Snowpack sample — Loveland Pass, Silver Plume, Colorado, USA (2/11/26, 12:00 PM MST)
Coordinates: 39.663, -105.886
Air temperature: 35 °F
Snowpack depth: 82 cm
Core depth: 20 cm
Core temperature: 17.6 °F
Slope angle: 13°, slope face: 12°
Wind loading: high
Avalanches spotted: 1
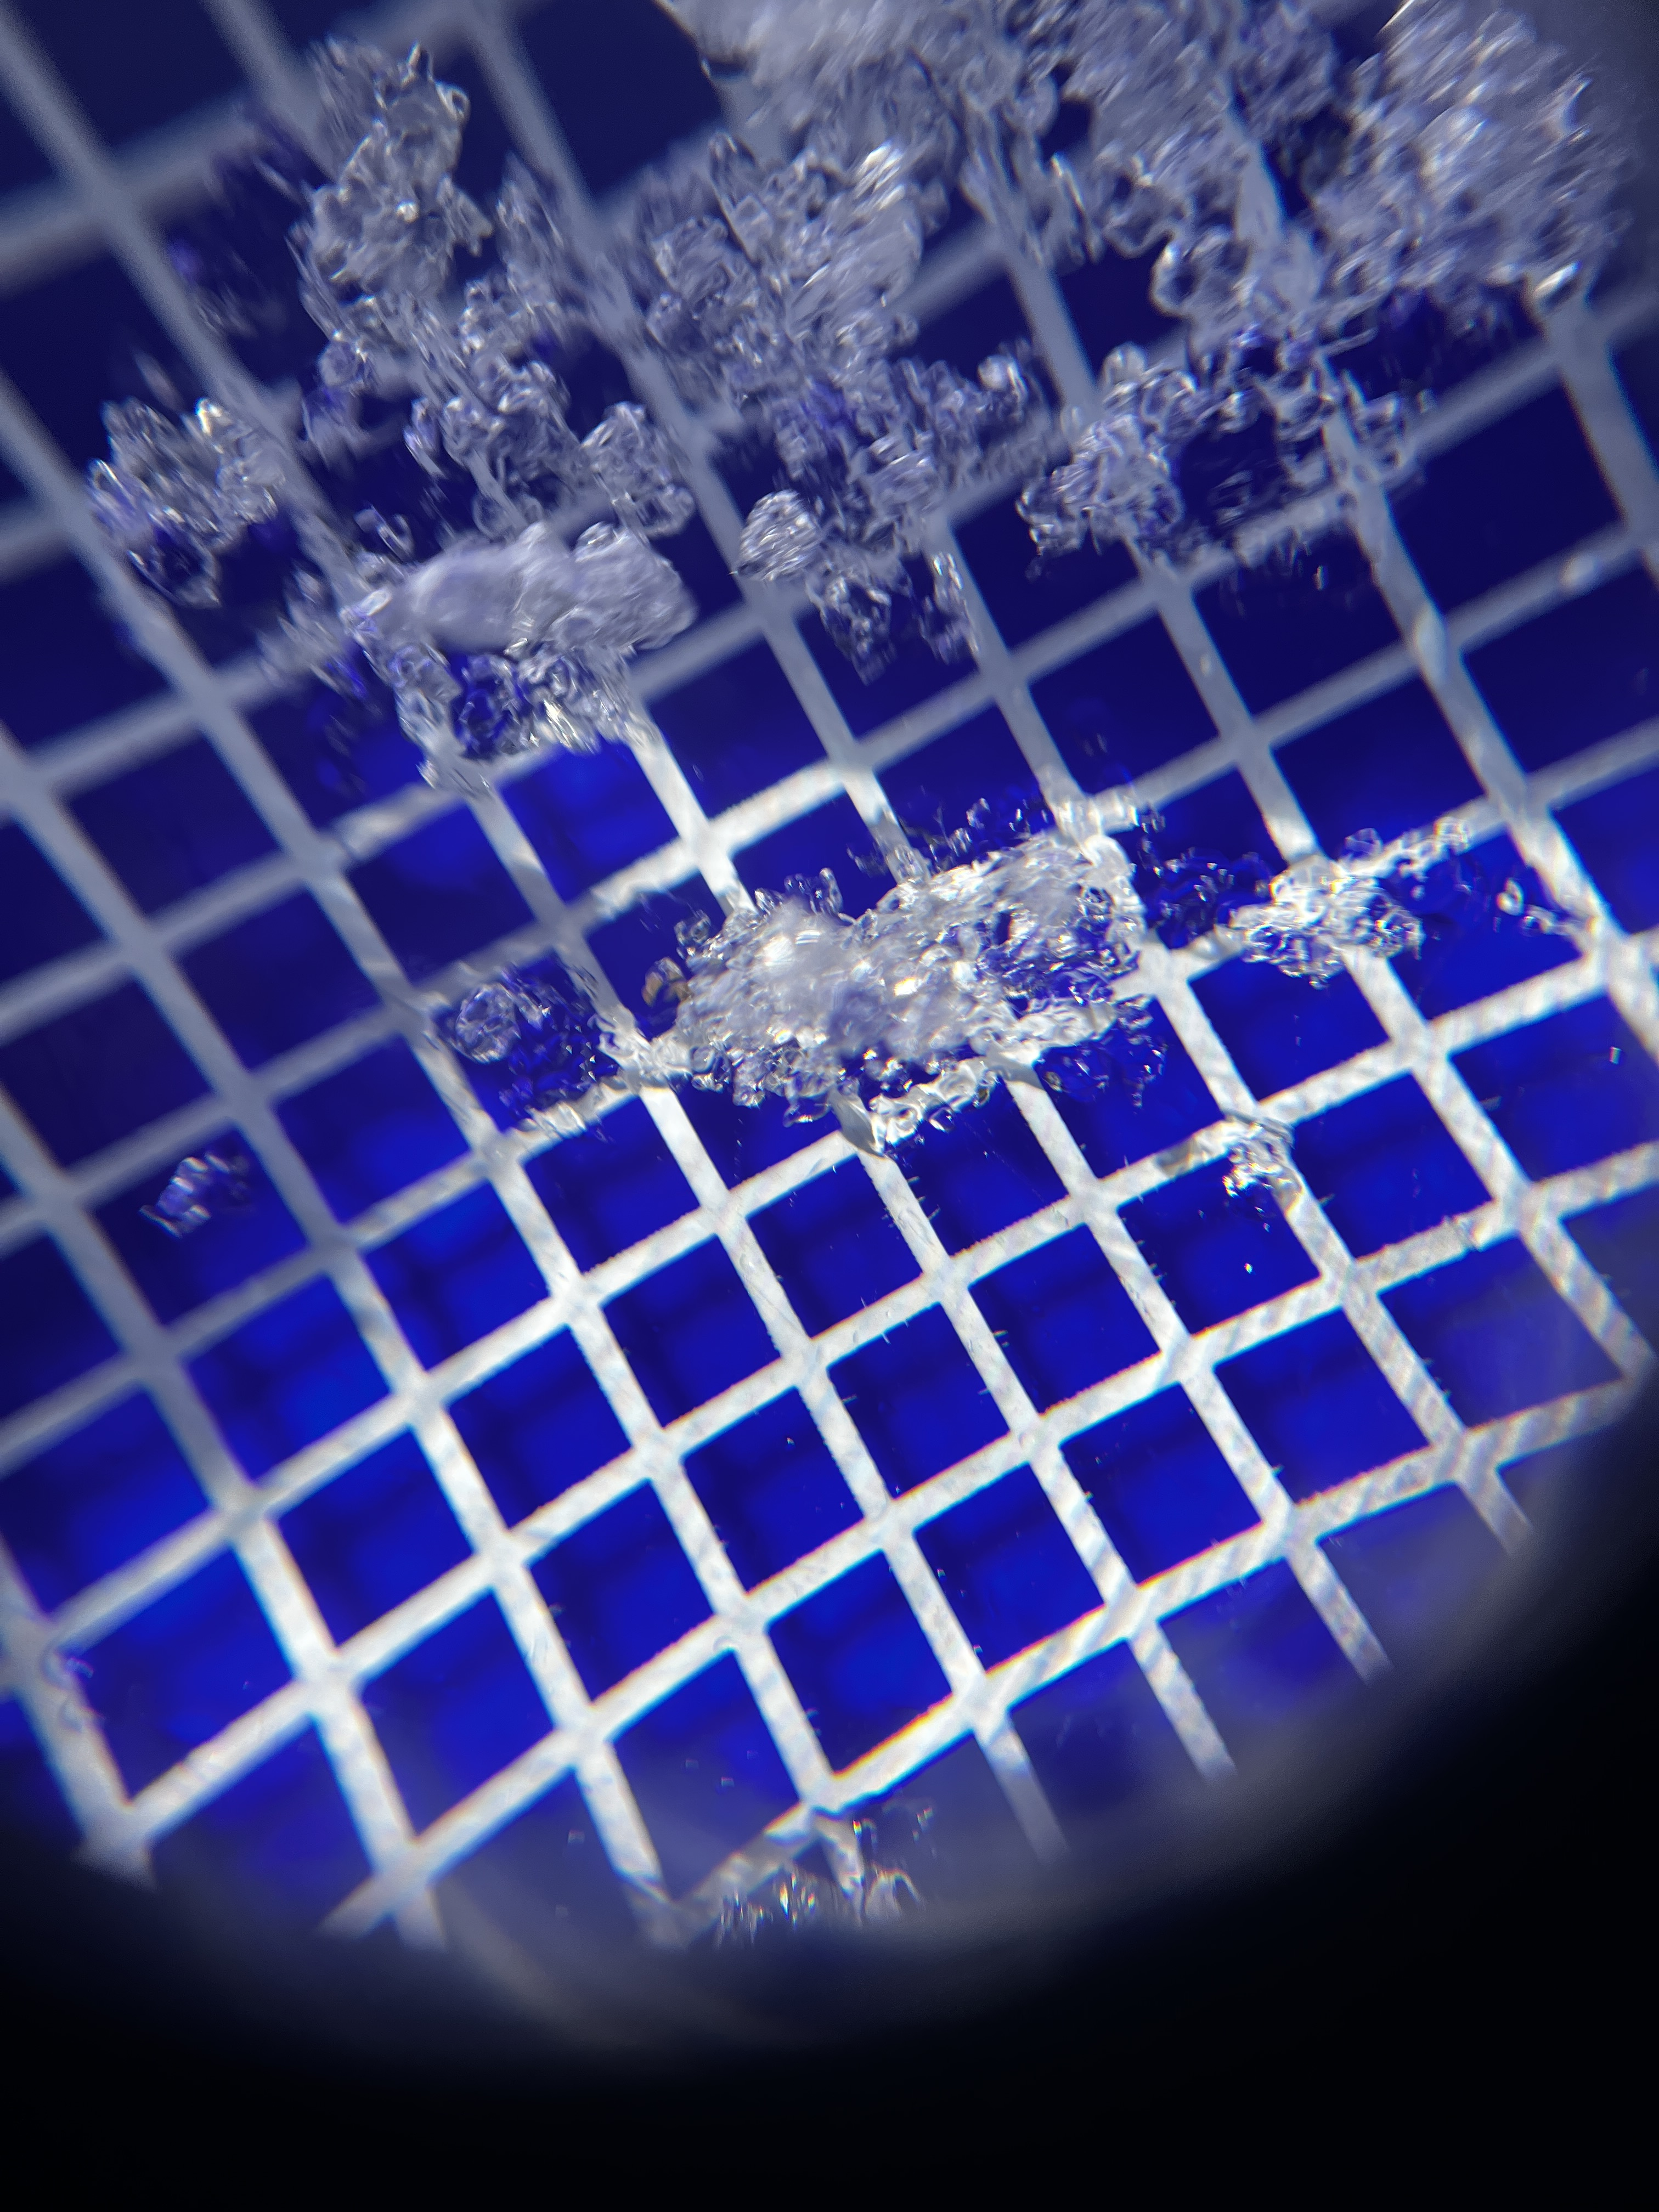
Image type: magnified_profile
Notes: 1 small avalanche spotted on the north side of the bowl, lots of wind loading